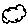
Label: cloud